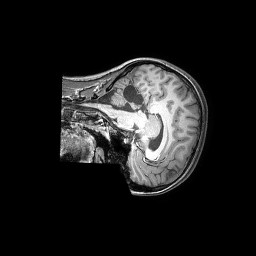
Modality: T1w
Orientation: sagittal
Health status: ill
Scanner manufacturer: philips
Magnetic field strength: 3 T
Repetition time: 0.00986 s
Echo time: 0.004603 s